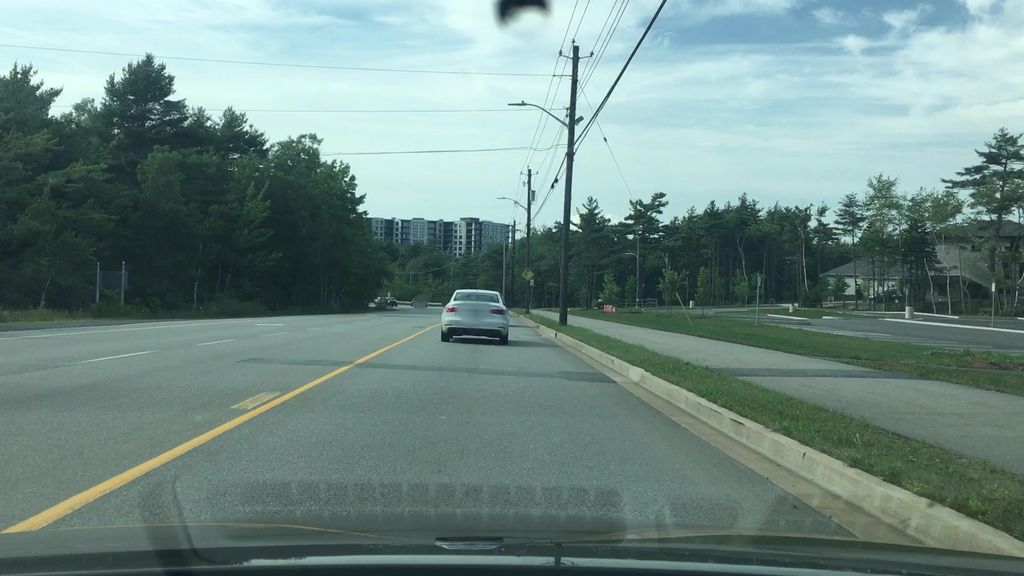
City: halifax